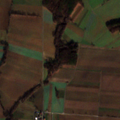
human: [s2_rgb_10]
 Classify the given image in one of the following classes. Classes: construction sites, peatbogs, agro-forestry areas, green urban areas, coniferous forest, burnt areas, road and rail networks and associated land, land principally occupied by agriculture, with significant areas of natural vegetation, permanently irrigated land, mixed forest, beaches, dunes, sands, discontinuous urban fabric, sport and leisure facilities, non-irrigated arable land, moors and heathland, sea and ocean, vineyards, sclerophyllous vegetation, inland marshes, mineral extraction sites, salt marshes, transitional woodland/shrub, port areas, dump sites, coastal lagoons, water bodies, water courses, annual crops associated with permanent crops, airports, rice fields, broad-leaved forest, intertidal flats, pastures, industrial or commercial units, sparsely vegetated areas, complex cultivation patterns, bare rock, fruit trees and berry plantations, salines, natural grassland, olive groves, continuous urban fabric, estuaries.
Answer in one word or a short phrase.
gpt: non-irrigated arable land, complex cultivation patterns, broad-leaved forest, mixed forest